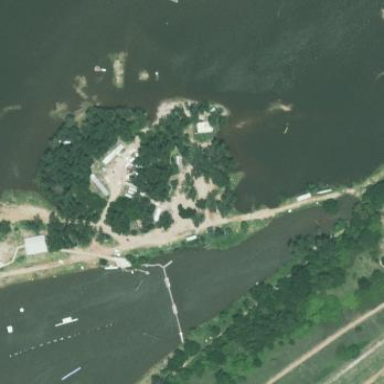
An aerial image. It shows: Sports centre specializing in wakeboarding.